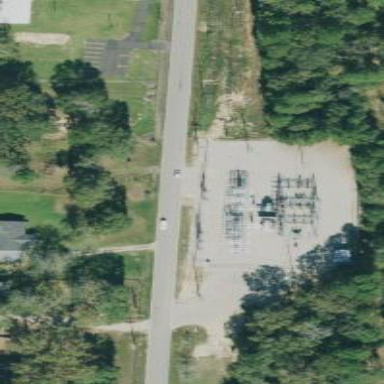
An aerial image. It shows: Outdoor power substation surrounded by fence. The substation operates at the distribution level.